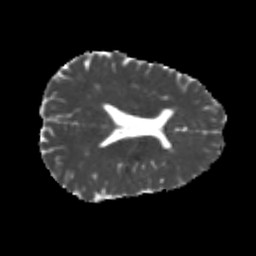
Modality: MD
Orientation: axial
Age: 25
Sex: male
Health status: healthy
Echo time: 0.074 s